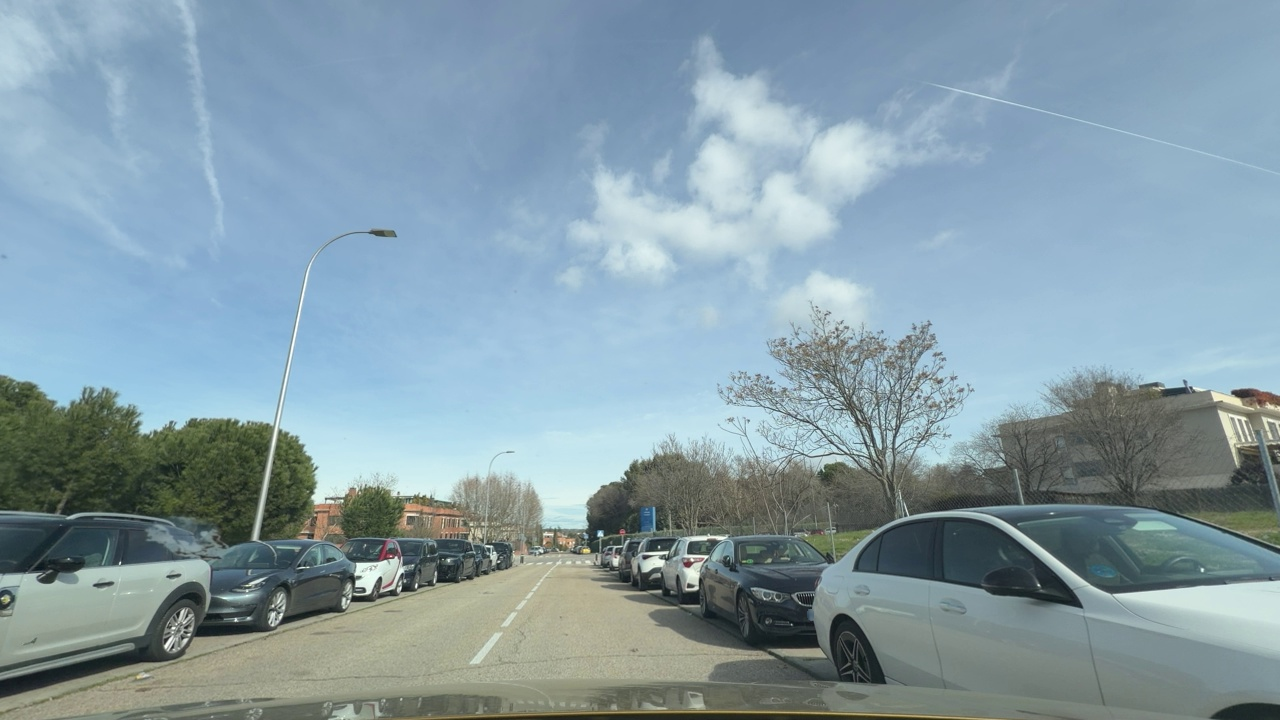
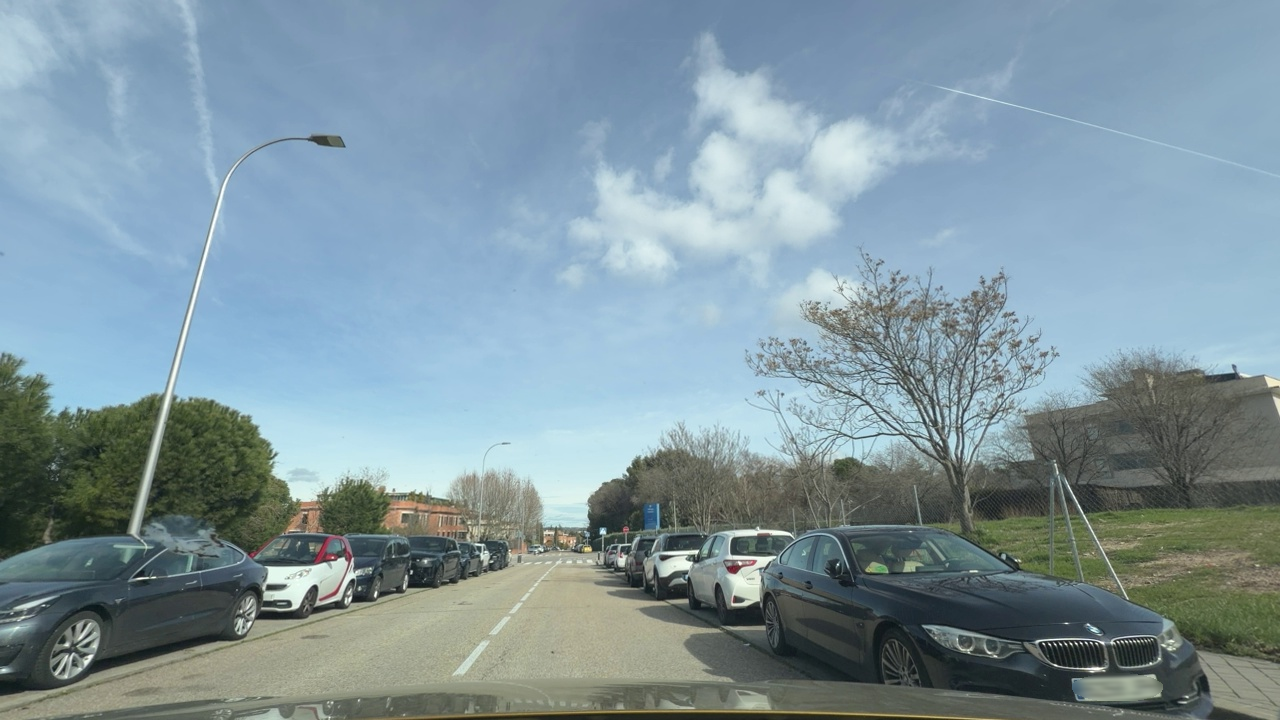
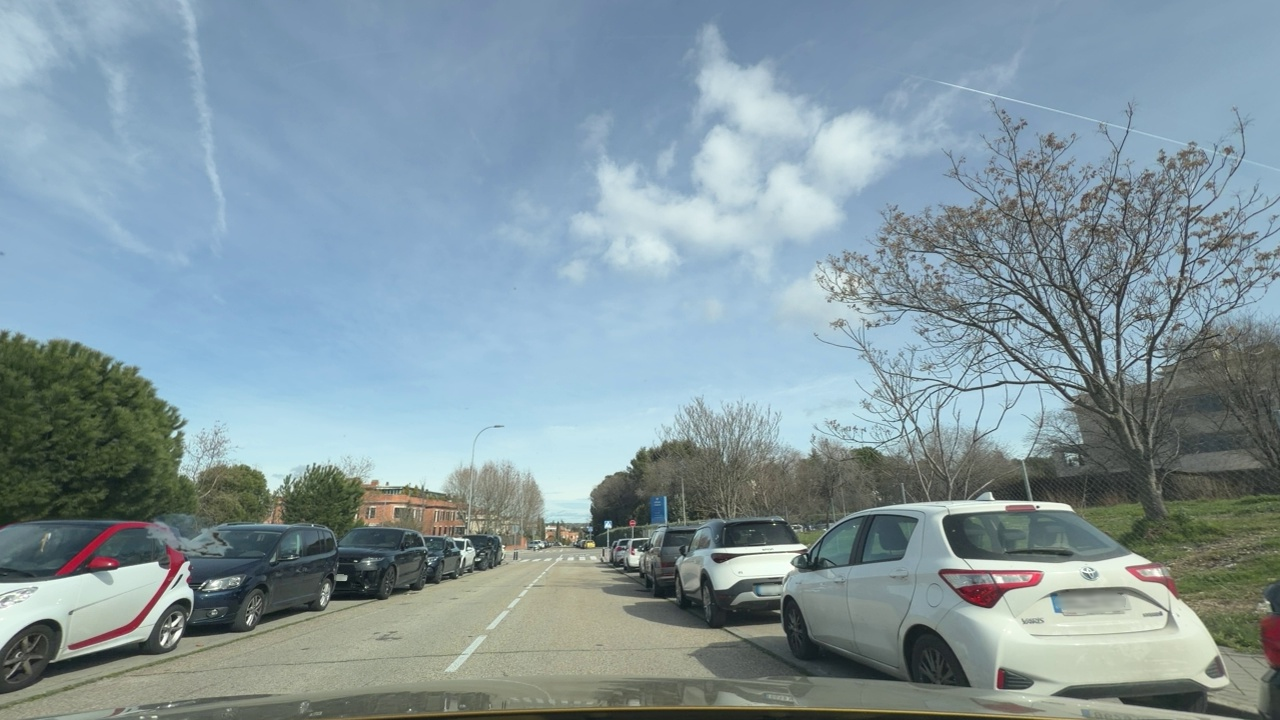
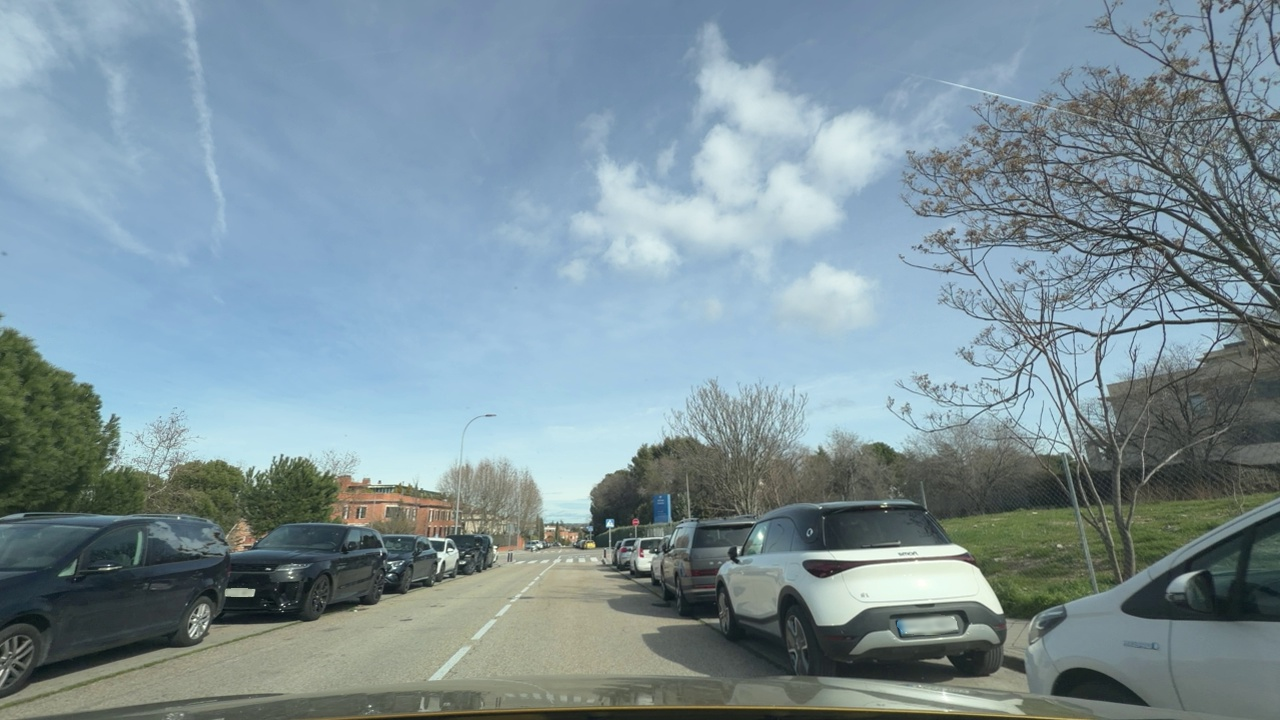
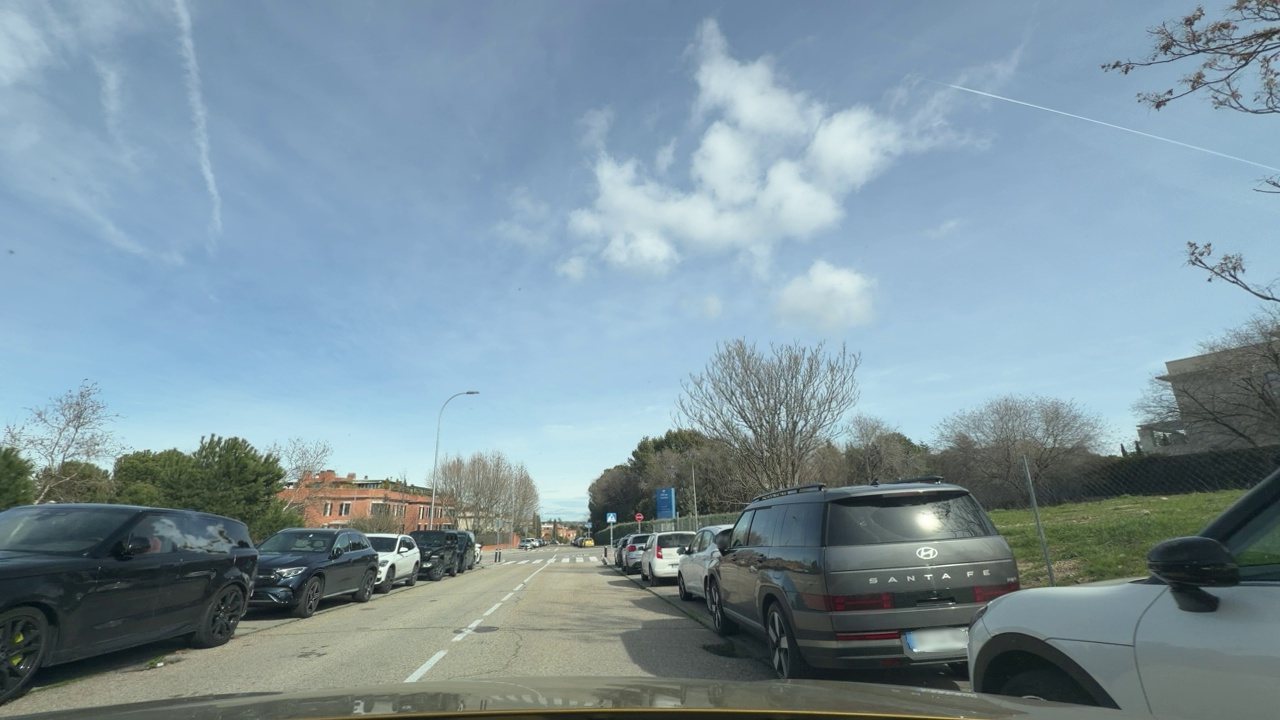
Situation: Lateral parked car
Question: Are vehicles present on the right side of the ego lane?
Answer: Yes
Reasoning: There are parallel parked cars o the right, mainly coloured white and grey

Situation: Lateral parked car
Question: Are vehicles parked parallel or perpendicular to the roadway near the ego lane?
Answer: Yes
Reasoning: Vehicles are parked parallel to the ego lane

Situation: Lateral parked car
Question: Does the environment indicate an urban road where curbside parking is permitted?
Answer: Yes
Reasoning: Buildings and curbside parking indicate an urban environment.

Situation: Lateral parked car
Question: Is the ego vehicle traveling in a middle lane with traffic lanes on both sides?
Answer: No
Reasoning: It is a two-way road, with only one lane for each direction

Situation: Lateral parked car
Question: Are vehicles present on the left side of the ego lane?
Answer: Yes
Reasoning: There are parallel parked cars on the left side of the road